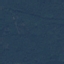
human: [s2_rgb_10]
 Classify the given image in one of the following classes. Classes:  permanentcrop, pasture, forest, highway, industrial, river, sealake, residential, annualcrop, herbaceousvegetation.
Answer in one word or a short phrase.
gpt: Forest